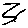
Label: zigzag